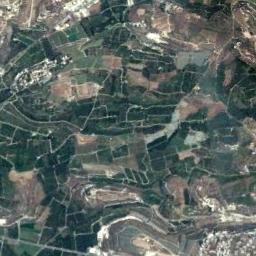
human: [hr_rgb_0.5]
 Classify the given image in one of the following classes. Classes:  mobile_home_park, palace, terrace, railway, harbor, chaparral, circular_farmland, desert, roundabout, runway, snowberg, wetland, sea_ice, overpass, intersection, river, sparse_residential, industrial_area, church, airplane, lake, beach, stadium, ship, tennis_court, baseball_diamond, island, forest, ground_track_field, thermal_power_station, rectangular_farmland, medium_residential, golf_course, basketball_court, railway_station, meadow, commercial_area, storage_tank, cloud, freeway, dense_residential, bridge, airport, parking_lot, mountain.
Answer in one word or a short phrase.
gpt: rectangular_farmland